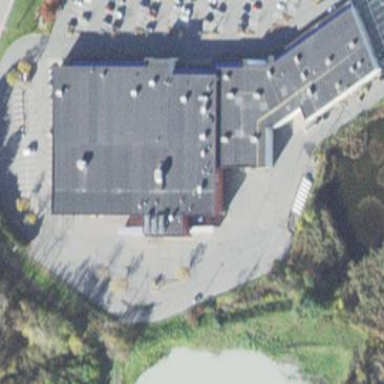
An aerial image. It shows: Retail building.